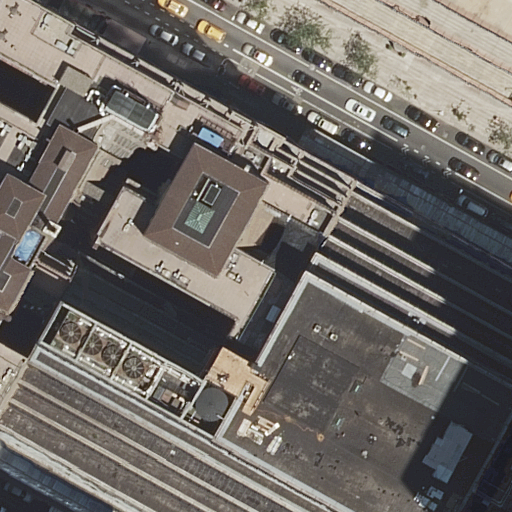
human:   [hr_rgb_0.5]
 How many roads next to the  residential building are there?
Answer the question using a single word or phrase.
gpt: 3

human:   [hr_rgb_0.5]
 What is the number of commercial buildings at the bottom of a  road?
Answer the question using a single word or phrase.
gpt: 1

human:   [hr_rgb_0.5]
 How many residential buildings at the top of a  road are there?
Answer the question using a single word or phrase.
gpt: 1

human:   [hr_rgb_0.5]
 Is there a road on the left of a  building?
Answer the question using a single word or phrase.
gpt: yes

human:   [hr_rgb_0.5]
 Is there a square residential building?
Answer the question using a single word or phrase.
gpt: no

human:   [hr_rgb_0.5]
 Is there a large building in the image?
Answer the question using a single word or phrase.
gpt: yes

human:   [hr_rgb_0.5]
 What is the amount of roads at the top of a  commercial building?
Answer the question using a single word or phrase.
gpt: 2

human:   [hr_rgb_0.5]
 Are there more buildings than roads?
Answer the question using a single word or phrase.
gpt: no

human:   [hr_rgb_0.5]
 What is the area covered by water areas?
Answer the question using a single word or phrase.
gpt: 0m2

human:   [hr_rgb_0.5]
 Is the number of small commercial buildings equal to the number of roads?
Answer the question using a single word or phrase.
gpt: no

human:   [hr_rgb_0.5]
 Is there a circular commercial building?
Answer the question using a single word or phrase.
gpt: no

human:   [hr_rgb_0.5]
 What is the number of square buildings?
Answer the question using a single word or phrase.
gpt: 0

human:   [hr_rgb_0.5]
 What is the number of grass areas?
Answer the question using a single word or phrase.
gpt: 0

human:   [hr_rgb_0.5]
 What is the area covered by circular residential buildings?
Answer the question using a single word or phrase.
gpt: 0m2

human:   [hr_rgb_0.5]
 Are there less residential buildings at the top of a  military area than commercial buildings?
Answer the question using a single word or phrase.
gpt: yes

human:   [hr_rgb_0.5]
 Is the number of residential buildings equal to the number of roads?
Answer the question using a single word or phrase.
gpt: no

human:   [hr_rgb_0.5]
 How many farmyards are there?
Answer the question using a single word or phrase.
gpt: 0

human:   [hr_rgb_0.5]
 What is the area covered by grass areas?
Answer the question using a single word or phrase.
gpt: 0m2

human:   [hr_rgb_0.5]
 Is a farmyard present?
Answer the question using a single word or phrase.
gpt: no

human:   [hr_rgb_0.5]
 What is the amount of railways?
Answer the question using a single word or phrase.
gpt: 0

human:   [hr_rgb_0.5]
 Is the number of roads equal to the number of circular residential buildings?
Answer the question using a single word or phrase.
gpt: no

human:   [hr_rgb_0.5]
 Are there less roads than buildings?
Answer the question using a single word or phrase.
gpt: no

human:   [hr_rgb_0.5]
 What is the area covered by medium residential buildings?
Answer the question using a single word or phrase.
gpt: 0m2

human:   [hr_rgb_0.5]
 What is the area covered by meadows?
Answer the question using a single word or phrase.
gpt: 0m2

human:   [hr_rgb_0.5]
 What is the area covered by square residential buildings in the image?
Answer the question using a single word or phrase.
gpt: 0m2

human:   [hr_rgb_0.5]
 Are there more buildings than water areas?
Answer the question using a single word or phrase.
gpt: yes

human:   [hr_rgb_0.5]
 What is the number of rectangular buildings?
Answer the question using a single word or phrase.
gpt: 2

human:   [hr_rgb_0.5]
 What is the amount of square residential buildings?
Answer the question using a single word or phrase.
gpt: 0

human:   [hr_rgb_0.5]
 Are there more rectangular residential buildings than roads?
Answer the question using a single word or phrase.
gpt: no

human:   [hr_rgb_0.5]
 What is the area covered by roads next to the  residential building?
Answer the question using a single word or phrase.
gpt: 0m2

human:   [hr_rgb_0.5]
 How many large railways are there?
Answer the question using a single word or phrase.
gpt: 0

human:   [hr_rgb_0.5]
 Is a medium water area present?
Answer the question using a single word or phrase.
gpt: no

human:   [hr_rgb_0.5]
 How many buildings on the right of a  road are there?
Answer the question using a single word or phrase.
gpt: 1

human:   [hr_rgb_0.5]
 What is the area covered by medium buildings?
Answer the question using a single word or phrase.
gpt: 0m2

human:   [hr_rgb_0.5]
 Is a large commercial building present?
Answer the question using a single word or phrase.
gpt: yes

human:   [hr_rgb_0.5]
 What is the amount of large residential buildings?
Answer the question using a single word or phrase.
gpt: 0